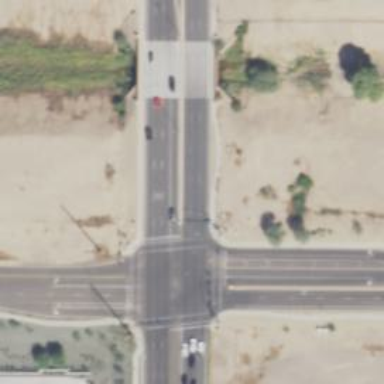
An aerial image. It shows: Solid stop line on the road.